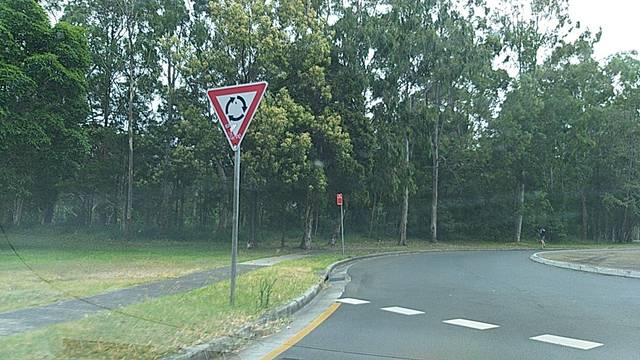
Region: Australia
Coordinates: -34.42, 150.884